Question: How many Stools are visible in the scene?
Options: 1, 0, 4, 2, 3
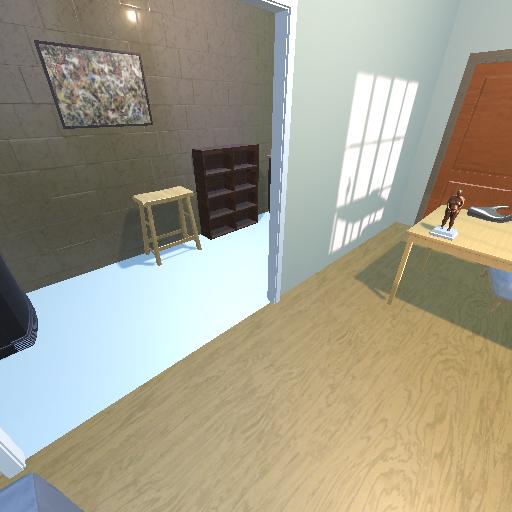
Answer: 1